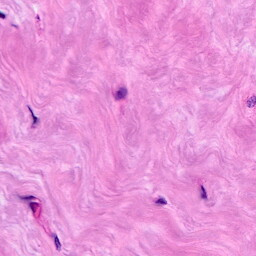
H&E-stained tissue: Breast